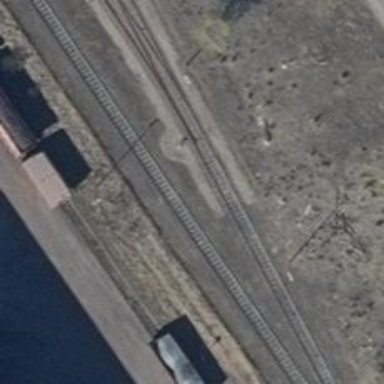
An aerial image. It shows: Railway switch.